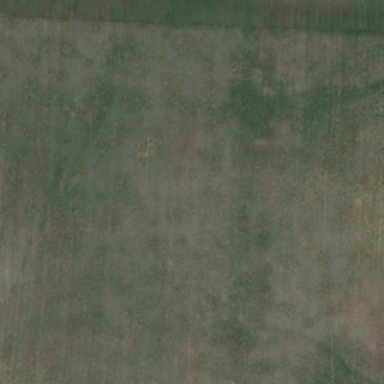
It is a piece of light green meadows .